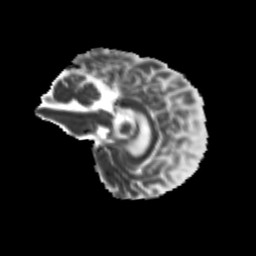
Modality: MD
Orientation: sagittal
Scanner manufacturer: siemens
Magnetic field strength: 3 T
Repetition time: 9.2 s
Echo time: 0.084 s